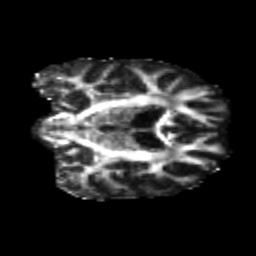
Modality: FA
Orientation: coronal
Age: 23
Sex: female
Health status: healthy
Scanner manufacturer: philips
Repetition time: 7.388 s
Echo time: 0.08599 s